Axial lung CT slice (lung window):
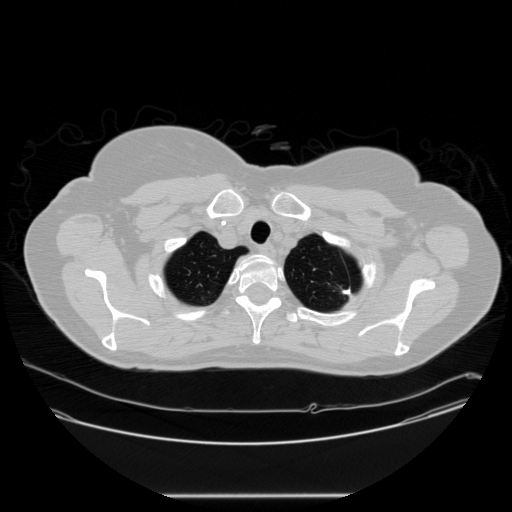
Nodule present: no